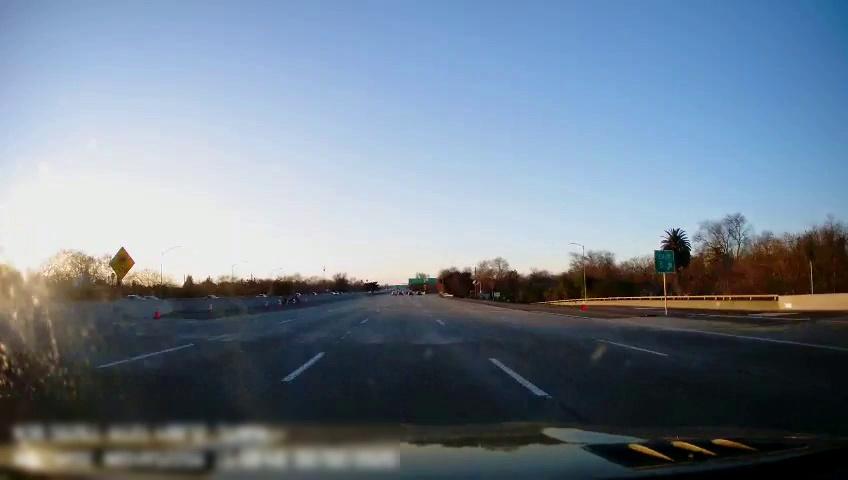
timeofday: Day
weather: Sunny
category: Drivable Space
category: Lanes | Current Lane
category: Lanes | Current Lane
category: Lanes | Alternate Lane
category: Lanes | Alternate Lane
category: Traffic | Signs
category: Traffic | Signs
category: Traffic | Signs